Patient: sex F, age 26
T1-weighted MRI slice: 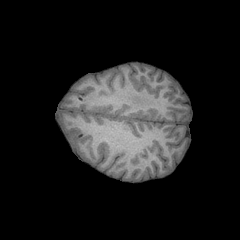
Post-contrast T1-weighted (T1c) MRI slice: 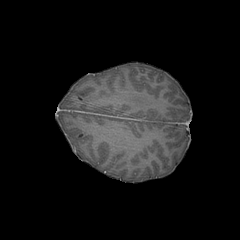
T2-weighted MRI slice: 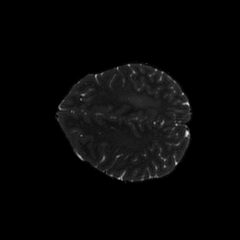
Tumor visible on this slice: yes
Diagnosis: Glioblastoma, IDH-wildtype
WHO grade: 4